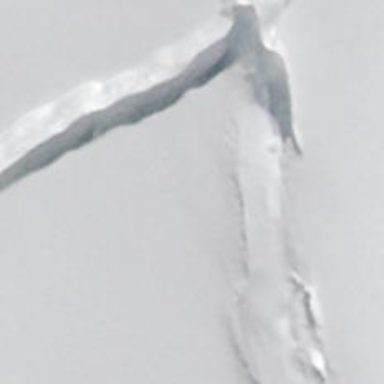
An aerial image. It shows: Crevasse in the natural environment.